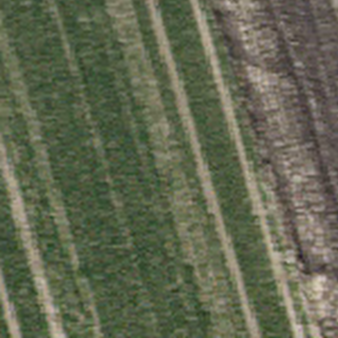
Label: other